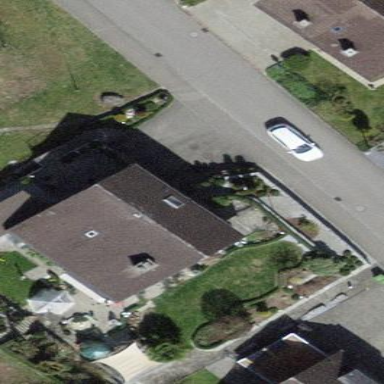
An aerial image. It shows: Detached building with saltbox-shaped roof.